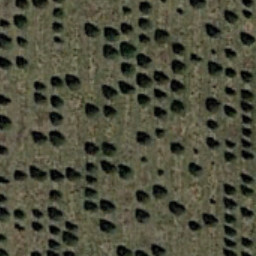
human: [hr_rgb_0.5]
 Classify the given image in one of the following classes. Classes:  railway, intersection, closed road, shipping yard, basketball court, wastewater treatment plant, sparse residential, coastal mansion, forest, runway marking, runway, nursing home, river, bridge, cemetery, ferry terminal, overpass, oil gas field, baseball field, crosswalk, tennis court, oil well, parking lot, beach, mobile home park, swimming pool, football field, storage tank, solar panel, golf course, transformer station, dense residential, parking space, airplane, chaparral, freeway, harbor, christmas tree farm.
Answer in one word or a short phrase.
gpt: christmas tree farm